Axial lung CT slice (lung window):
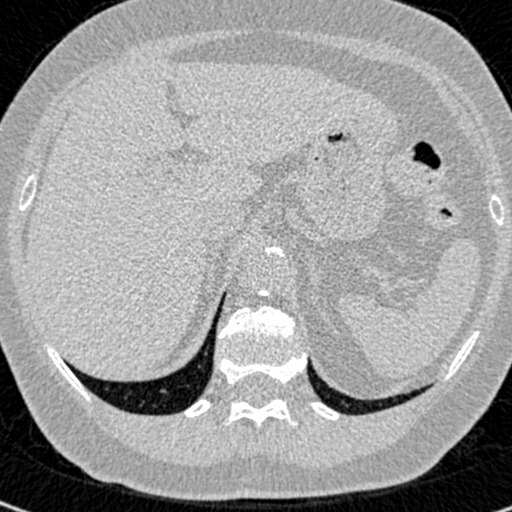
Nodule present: no